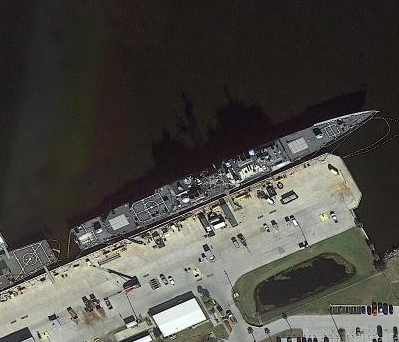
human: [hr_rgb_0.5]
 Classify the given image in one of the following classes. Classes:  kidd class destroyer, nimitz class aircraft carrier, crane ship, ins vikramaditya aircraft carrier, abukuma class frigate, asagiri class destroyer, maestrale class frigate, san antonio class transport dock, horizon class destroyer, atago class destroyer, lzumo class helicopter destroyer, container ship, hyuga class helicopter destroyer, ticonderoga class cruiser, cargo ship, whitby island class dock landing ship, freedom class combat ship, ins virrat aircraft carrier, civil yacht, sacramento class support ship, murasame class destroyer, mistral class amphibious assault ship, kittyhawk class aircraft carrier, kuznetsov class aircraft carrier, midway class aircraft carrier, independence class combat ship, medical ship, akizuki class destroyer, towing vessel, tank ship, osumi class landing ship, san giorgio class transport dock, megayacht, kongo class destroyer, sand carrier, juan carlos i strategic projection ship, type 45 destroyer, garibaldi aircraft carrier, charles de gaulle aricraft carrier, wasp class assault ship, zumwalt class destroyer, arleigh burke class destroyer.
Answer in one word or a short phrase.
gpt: Ticonderoga class cruiser